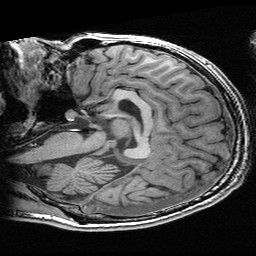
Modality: T1w
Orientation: sagittal
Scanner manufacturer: ge
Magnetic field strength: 3 T
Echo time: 0.00318 s